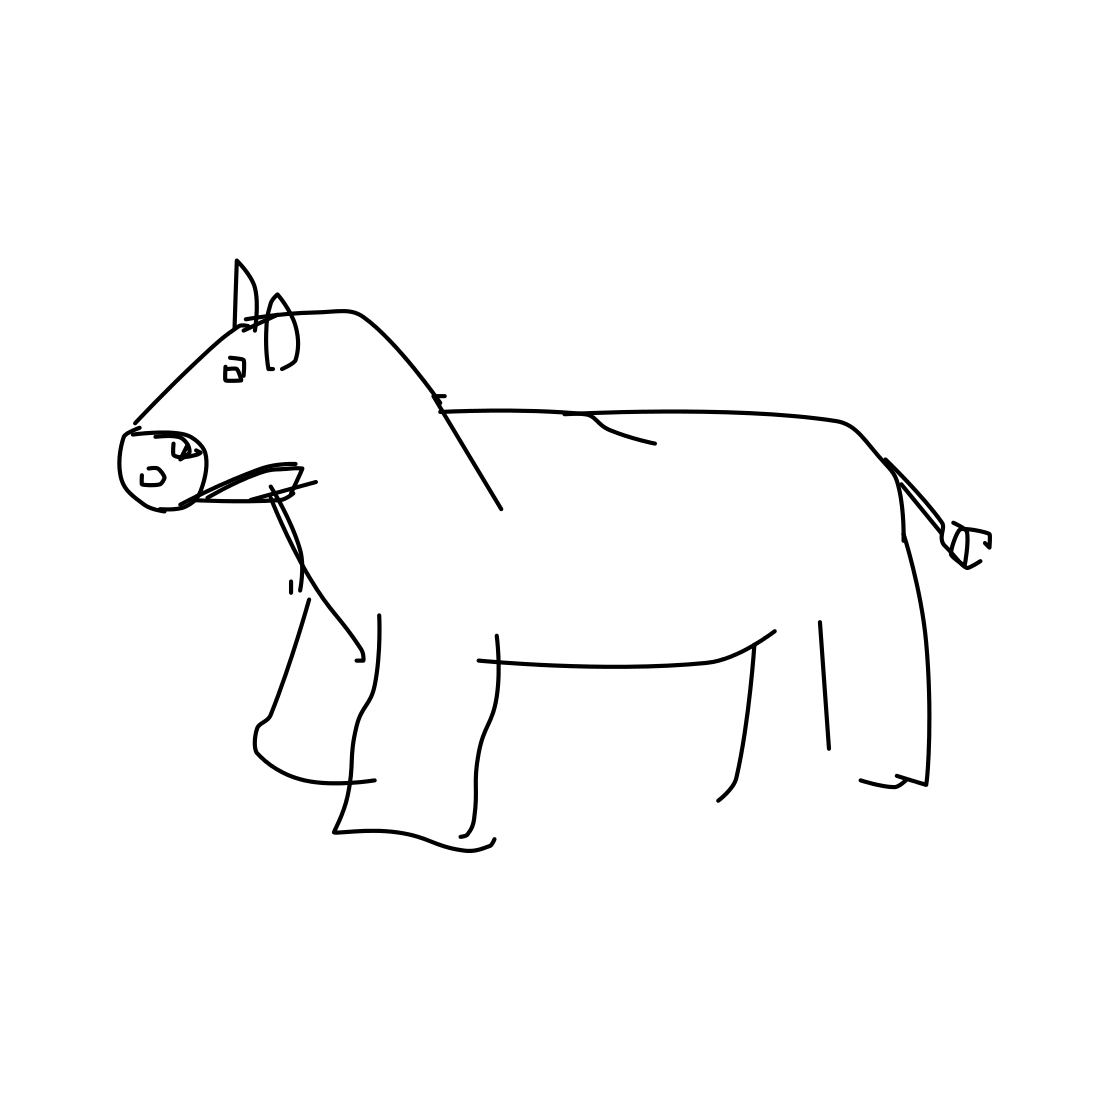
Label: pig